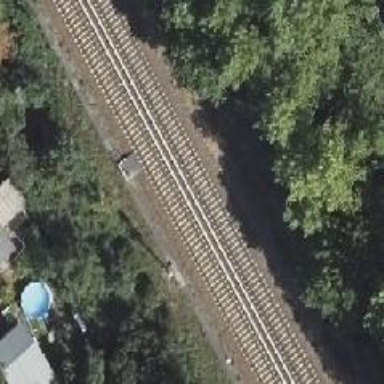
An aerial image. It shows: Railway signal.